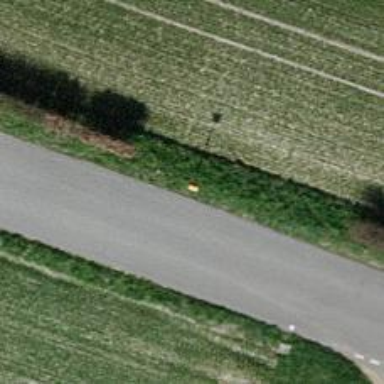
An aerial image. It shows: Pole with roof-covered pipeline marker.